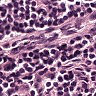
Metastatic tissue present: no